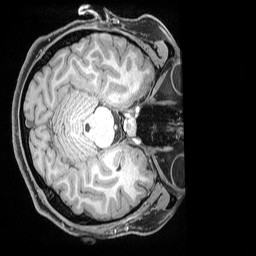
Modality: T1w
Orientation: axial
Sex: male
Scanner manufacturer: siemens
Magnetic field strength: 3 T
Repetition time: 2.53 s
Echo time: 0.00169 s